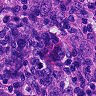
Metastatic tissue present: yes